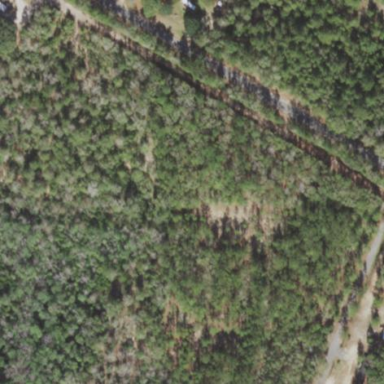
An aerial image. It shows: Mixed leaf woodland.